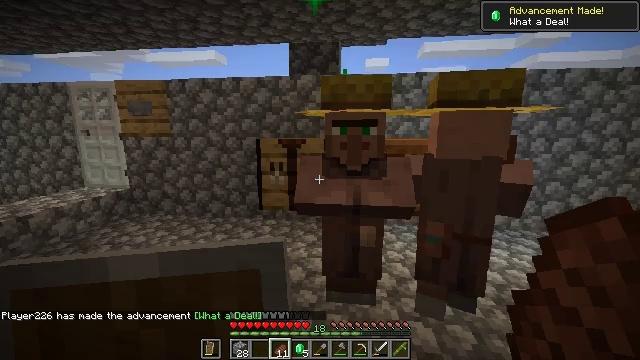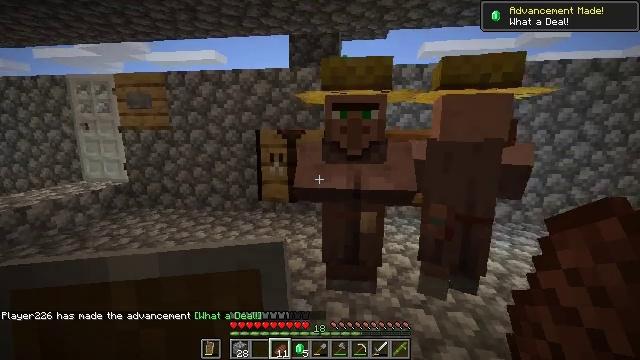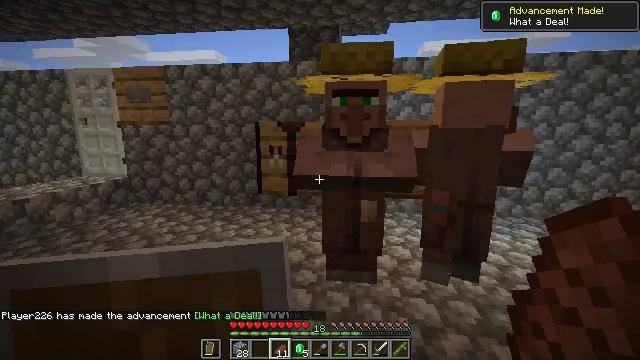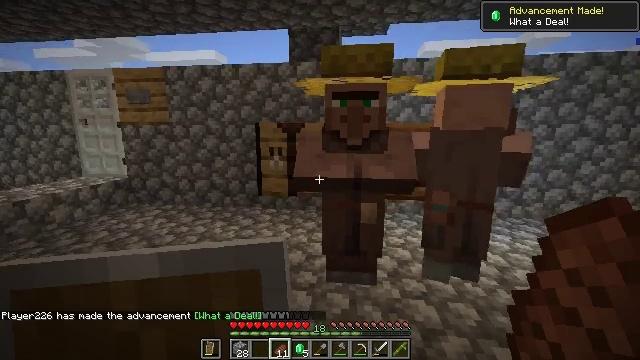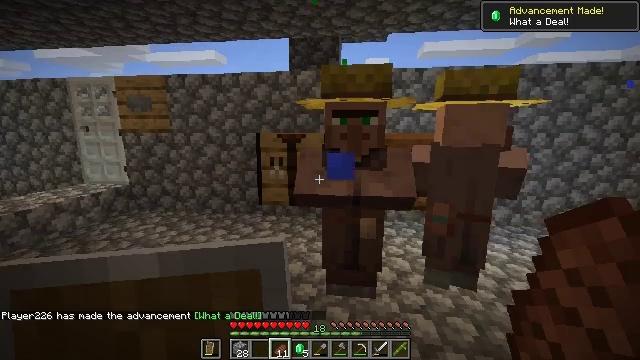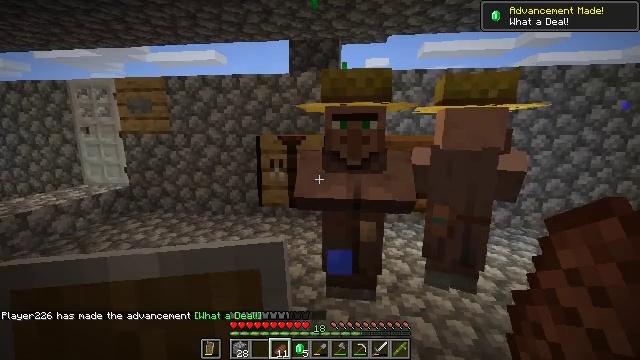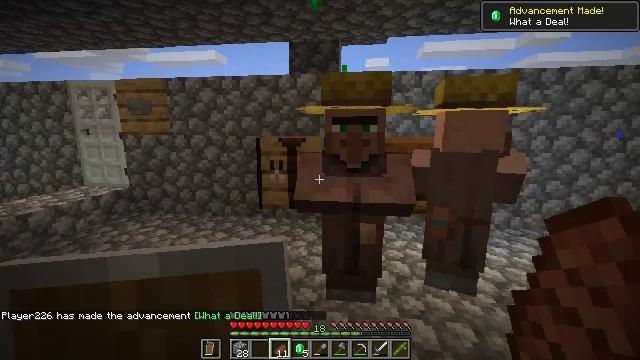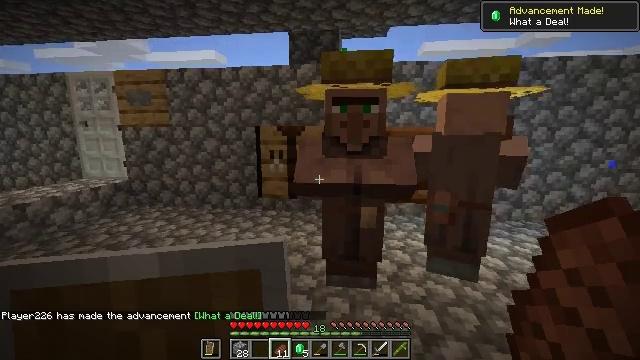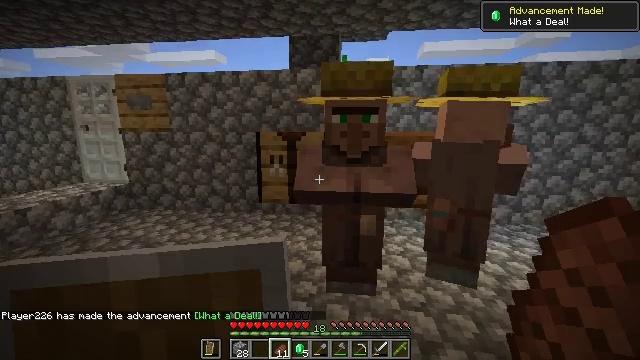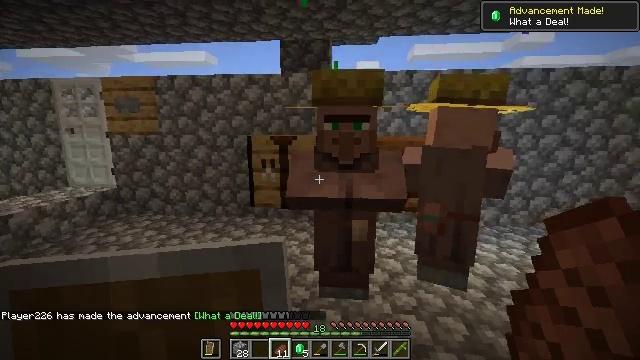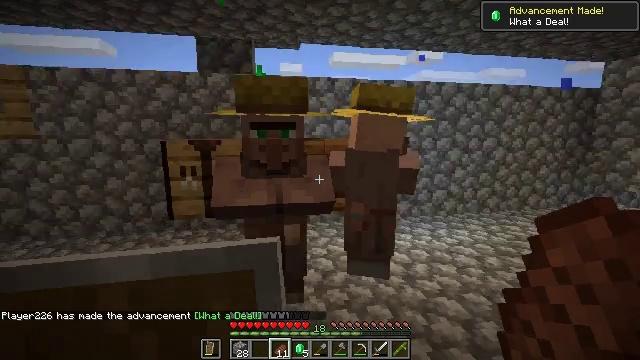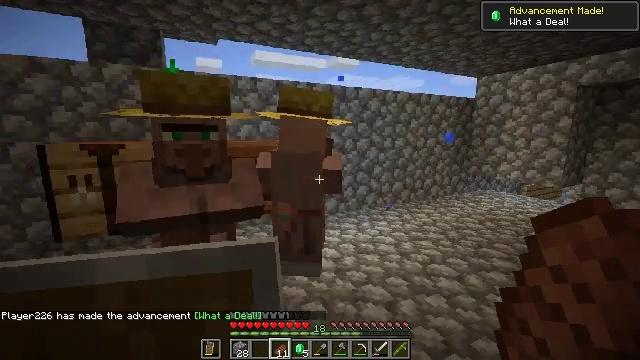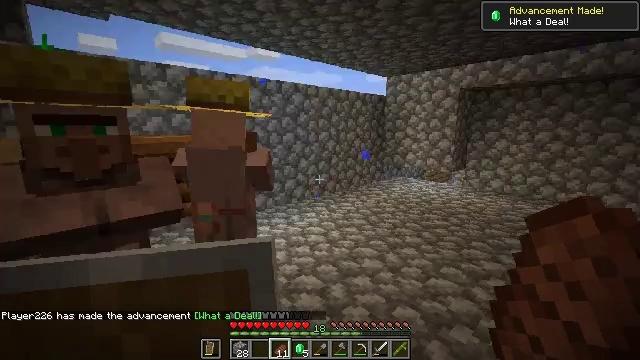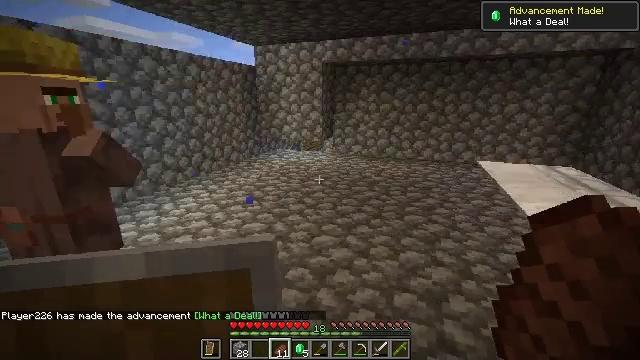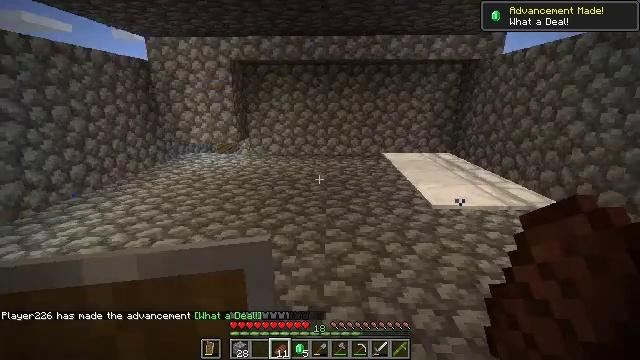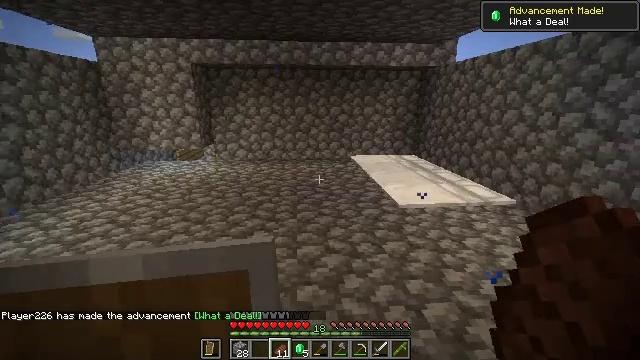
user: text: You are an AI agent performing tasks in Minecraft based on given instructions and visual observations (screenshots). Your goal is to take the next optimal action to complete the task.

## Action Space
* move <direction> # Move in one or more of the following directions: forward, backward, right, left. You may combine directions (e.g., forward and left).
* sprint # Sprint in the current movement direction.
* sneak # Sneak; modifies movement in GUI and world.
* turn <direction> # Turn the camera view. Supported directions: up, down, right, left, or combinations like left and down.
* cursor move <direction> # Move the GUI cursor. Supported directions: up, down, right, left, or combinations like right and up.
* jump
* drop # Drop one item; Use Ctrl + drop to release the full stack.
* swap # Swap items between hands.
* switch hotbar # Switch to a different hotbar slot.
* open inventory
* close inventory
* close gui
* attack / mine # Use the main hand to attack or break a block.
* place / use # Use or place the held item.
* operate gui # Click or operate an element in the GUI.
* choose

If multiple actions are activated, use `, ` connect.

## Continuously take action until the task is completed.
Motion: motion action
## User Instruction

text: Harm the villager.
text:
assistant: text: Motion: sneak, open inventory
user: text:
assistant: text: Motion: open inventory
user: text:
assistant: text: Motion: no_op
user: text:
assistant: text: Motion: no_op
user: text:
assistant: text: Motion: no_op
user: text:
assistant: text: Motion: no_op
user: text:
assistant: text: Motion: no_op
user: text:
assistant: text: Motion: no_op
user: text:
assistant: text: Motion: turn right
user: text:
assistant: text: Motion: turn right
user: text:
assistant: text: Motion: turn right
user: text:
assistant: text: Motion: turn right and down
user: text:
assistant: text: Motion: turn right and down
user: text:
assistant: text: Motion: turn right
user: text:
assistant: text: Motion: turn right
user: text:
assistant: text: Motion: no_op
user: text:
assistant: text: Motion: no_op
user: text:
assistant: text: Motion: no_op
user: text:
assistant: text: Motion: move right
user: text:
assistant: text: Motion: move right
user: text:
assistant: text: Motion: move right
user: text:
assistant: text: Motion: move right
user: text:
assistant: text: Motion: move right
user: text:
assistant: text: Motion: move right
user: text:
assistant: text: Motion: no_op
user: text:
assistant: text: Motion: no_op
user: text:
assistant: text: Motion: no_op
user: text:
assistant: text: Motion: no_op
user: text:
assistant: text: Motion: no_op
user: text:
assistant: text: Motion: turn left